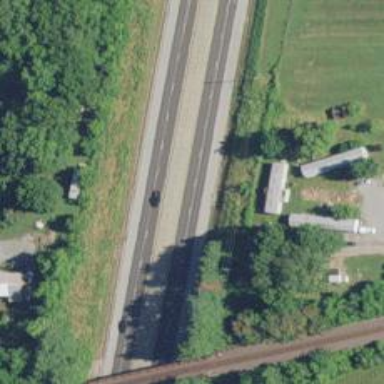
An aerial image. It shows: Trunk highway.